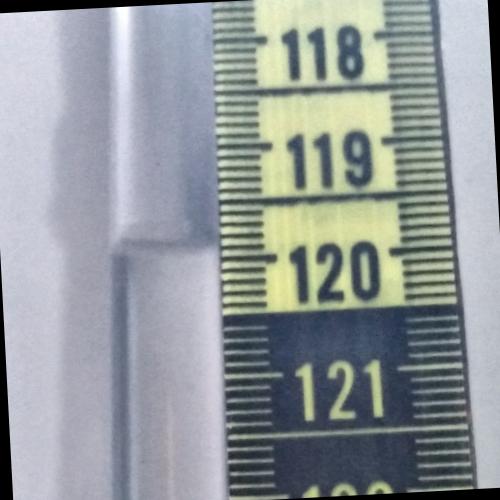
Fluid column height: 119.9 cm